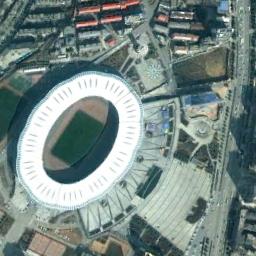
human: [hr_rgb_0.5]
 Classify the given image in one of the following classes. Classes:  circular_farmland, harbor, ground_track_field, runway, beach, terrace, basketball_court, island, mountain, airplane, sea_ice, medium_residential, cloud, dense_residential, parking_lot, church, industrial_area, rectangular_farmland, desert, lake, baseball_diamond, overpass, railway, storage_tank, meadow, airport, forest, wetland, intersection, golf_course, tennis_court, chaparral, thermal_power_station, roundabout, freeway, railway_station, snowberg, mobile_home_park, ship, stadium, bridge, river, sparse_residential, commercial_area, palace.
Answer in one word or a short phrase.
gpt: stadium